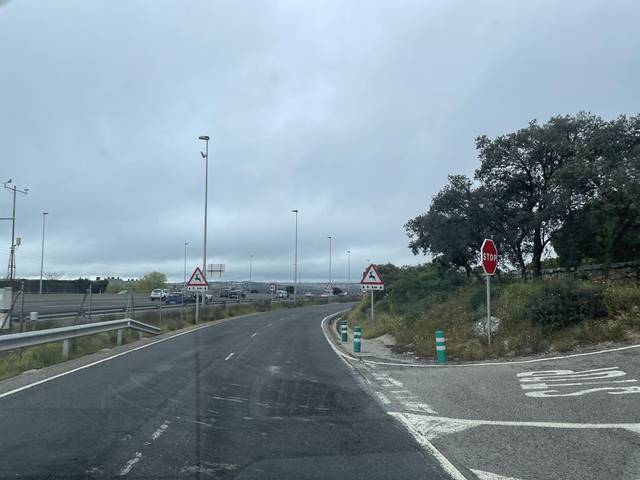
Region: Spain
Coordinates: 40.579, -3.941